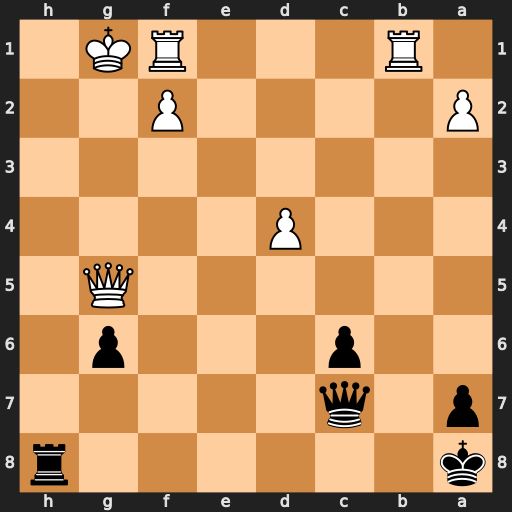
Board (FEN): k6r/p1q5/2p3p1/6Q1/3P4/8/P4P2/1R3RK1
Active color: b
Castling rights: -
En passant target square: -
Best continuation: Qh2#